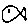
Label: fish